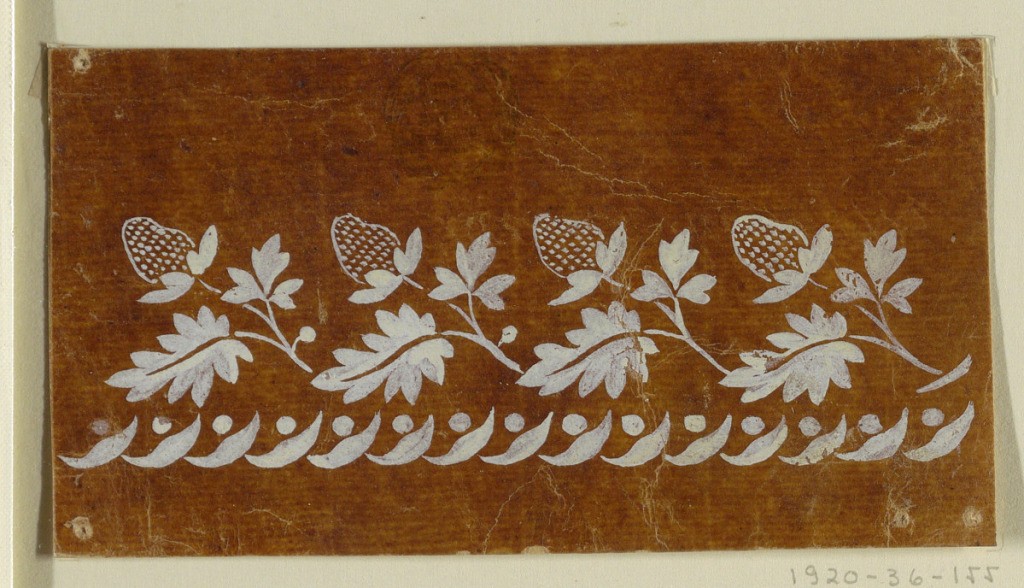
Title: Design for an Embroidered or Woven Horizontal Border of the "Fabrique de St. Ruf"
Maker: Fabrique de Saint Ruf, Lyon, France
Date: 1805–1815
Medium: Brush and white gouache on glazed tracing paper
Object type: Drawing
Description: Roughs with leaves and a cone each, directed toward left, for a strip over a row of leaves with seeds.